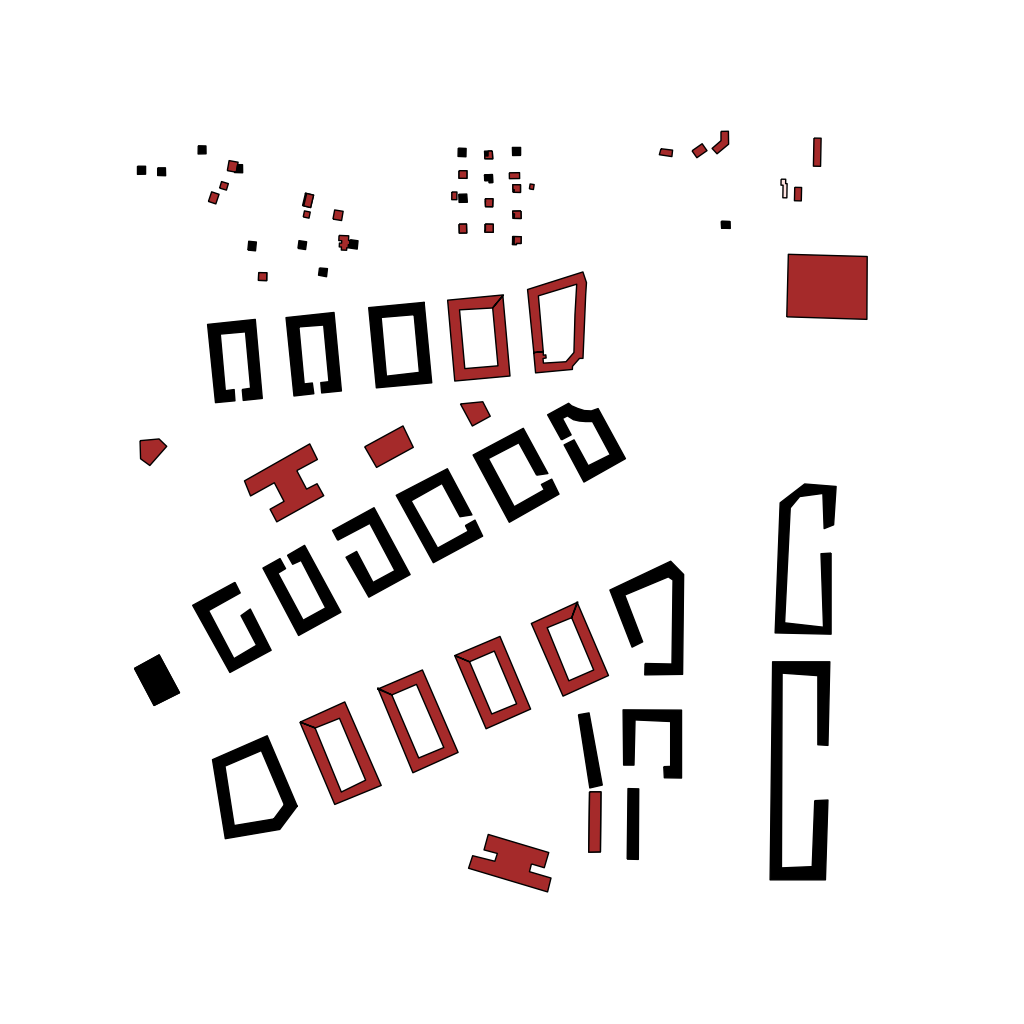
Tags: overhead vector_map, business, recreation, residential, special, individual_rise, low_rise, medium_rise, density_1, Building, Facility, Gas, 1.0 km²